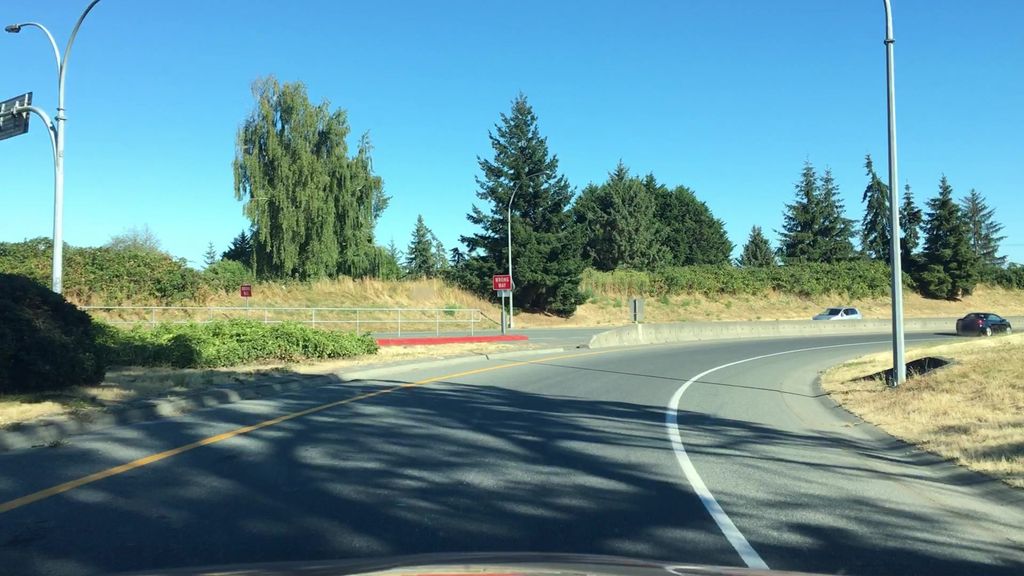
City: victoria